Interaction volume radius: 10 \u00c5
Interaction volume height: 10 \u00c5
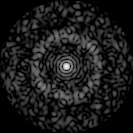
Disorder parameter: 0.8503